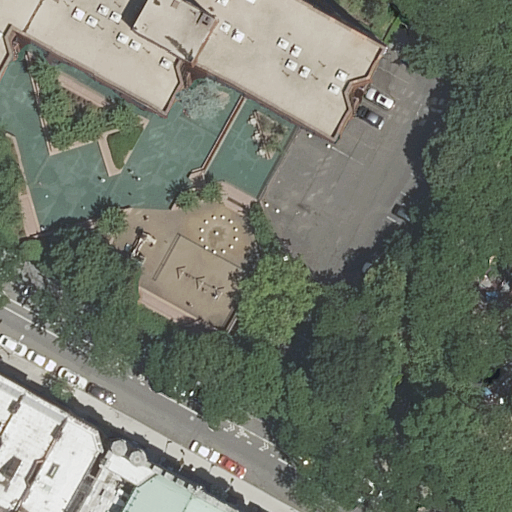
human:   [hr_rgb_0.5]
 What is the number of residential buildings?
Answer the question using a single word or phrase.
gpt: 5

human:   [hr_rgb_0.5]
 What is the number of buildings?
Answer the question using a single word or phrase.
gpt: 6

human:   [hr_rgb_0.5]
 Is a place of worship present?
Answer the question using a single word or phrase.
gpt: yes

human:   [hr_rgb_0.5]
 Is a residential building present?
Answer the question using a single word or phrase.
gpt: yes

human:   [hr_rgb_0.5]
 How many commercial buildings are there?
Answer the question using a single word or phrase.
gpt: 0

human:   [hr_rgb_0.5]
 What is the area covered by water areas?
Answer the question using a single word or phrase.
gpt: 0m2

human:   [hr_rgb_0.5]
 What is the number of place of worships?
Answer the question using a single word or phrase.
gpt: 1

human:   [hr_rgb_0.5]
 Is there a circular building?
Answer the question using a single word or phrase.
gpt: no

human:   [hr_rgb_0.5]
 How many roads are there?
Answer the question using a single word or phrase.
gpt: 7

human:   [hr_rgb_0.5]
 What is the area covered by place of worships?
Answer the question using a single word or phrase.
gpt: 1296m2

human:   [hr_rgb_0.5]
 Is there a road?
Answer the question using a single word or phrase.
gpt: yes

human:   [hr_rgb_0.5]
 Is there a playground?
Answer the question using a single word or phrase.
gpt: yes

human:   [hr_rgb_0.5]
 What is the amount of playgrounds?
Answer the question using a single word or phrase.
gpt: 1

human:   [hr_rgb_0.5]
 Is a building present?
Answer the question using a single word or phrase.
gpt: yes

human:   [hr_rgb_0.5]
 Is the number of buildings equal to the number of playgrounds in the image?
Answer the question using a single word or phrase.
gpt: no

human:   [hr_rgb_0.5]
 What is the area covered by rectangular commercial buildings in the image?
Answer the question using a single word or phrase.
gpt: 0m2

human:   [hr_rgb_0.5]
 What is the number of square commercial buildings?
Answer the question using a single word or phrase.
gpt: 0

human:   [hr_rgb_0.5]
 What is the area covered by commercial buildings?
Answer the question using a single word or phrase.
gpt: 0m2

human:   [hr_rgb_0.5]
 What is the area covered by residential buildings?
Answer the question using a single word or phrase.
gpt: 2257m2

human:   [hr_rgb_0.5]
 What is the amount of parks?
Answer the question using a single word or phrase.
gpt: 1

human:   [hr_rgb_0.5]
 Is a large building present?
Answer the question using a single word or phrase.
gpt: yes

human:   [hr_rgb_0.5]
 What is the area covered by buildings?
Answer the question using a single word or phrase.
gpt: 3553m2

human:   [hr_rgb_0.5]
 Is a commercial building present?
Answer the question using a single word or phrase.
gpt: no

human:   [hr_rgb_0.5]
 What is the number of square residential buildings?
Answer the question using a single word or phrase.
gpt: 0

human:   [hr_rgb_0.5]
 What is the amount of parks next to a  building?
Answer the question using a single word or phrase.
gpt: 1

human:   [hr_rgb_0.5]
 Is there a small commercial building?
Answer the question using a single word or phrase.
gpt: no

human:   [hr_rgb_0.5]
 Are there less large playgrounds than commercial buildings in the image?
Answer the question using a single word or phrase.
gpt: no

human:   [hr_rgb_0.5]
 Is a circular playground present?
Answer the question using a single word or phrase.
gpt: no

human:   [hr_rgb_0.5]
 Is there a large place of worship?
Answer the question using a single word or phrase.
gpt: yes

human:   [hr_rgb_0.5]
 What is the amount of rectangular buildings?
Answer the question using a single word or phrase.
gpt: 2

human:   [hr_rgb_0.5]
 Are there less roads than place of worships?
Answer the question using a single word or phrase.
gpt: no

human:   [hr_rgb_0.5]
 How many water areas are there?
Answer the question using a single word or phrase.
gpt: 0

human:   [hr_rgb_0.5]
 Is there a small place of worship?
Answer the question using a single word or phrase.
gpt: no

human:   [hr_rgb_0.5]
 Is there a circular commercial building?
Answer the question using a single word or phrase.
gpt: no

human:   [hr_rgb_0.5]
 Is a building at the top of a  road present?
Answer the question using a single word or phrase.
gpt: yes

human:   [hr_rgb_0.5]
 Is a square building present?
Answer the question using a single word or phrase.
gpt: no

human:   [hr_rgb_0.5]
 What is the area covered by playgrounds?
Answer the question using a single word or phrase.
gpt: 39m2

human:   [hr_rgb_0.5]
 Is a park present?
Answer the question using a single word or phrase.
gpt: yes

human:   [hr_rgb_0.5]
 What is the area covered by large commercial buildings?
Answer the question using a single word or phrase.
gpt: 0m2

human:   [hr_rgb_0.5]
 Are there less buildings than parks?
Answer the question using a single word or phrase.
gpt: no

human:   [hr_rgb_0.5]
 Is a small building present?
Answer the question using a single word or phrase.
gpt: yes

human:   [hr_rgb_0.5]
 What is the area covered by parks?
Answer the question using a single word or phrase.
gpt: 3m2

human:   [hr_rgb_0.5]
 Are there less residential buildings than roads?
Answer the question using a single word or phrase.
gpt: yes

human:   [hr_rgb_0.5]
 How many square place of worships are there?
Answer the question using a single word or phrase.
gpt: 0

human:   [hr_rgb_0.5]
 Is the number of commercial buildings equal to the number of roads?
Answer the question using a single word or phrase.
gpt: no

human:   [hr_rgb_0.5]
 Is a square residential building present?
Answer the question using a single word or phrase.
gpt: no

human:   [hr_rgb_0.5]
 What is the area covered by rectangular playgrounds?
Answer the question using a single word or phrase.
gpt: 0m2

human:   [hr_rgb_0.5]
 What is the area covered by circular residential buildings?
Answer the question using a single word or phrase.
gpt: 0m2

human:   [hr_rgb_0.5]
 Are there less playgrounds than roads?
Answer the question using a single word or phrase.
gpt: yes

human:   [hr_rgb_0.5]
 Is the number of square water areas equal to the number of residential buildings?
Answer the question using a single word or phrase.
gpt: no

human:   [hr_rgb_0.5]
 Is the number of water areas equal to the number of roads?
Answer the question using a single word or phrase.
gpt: no

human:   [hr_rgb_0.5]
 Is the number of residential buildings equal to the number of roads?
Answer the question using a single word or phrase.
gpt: no

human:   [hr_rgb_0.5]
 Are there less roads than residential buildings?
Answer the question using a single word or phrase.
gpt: no

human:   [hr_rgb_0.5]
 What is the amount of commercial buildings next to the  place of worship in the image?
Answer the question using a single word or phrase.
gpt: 0

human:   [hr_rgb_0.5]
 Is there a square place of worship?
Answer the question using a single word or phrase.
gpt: no

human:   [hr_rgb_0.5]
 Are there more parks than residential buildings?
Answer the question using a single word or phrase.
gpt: no

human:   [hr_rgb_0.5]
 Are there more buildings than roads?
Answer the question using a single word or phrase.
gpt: no

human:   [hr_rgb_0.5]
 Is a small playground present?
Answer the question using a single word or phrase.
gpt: yes

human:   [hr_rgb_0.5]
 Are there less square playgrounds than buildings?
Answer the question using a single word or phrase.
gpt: yes

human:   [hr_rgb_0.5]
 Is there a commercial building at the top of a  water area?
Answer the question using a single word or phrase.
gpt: no

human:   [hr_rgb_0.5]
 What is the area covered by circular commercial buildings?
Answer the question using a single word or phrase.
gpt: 0m2

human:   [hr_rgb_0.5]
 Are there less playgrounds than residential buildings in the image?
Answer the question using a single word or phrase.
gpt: yes

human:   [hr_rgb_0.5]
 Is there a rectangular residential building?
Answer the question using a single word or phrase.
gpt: yes

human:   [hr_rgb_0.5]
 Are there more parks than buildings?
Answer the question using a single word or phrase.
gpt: no